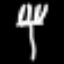
Label: fork